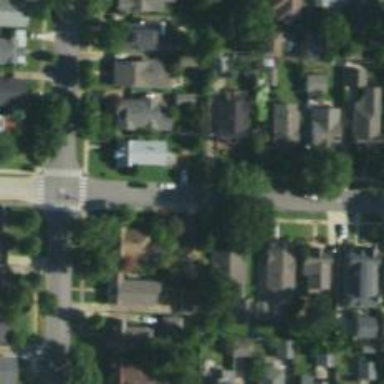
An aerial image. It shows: Residential road with separate sidewalk.